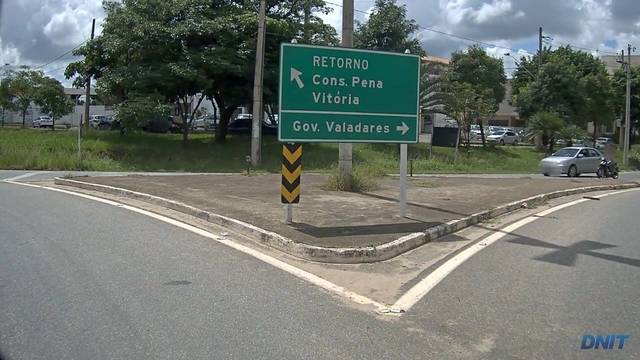
Region: Brazil
Coordinates: -18.844, -41.973